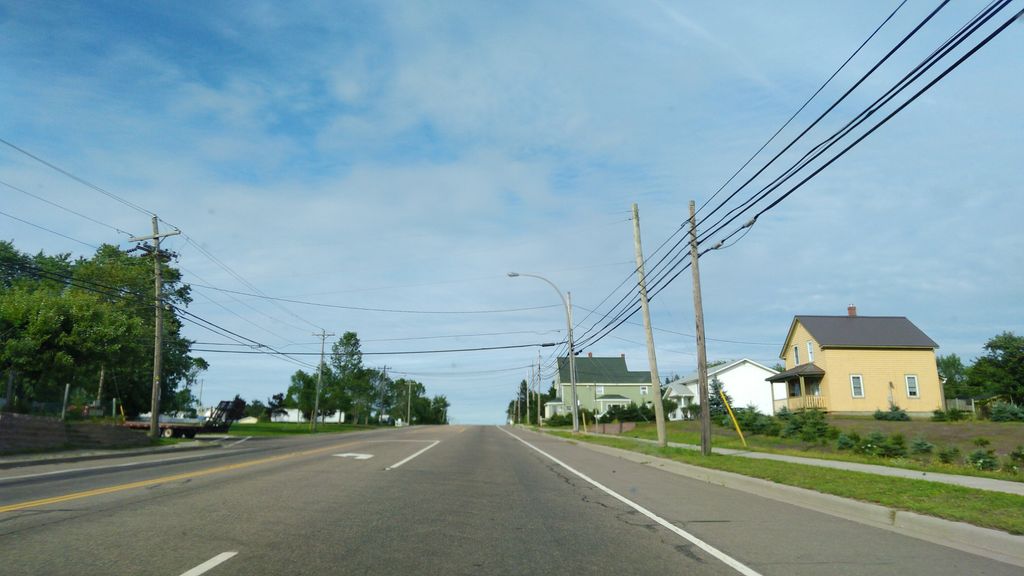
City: charlottetown